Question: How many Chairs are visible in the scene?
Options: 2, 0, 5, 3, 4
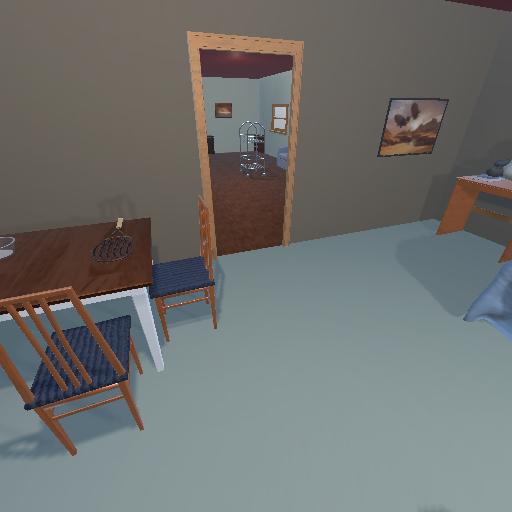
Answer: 2